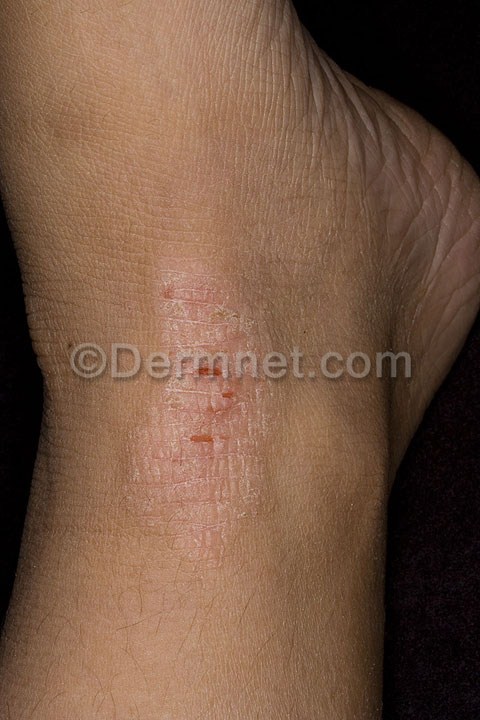
Disease: Eczema Photos